Question: I've a json string stored in local storage, which could look like this:
'''
{
"cart":[
{
"tuote":{
"id":"1",
"name":"Rengas 1",
"count":"2",
"price":"8"
}
},
{
"tuote":{
"id":"2",
"name":"Rengas 2",
"count":"4",
"price":"8"
}
},
{
"tuote":{
"id":"3",
"name":"Rengas 3",
"count":"4",
"price":"8"
}
}
]
}
'''
So, let's say I want to remove , with id (it's the middle one in this case.)
I know, I could use splice and do it like this
'''
myJson.splice(2,1);
'''
But what if I have hundreds of items in the array?
And I won't know which one I want to remove (clicking a button in this case would remove the item), how would I do that?
---
So if I want to remove the item that I click on, in this case.

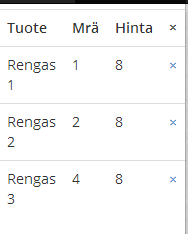
Answer: Assuming there's only one element to be removed at a time:
'''
var pos = -1;
var cart = myJson.cart;
for (var i = 0; i < cart.length; i++) {
if (cart[i].tuote.name == "Rengas 2") {
pos = i;
break;
}
}
if (pos > -1) {
cart.splice(pos, 1);
}
'''